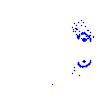
Particle: proton